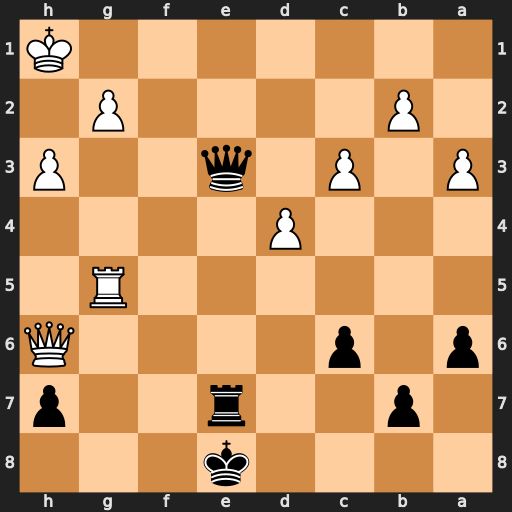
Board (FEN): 4k3/1p2r2p/p1p4Q/6R1/3P4/P1P1q2P/1P4P1/7K
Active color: b
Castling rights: -
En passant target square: -
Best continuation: Qc1+ Kh2 Qf4+ Rg3 Qxh6